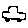
Label: car